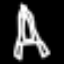
Label: The Eiffel Tower